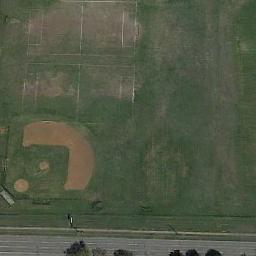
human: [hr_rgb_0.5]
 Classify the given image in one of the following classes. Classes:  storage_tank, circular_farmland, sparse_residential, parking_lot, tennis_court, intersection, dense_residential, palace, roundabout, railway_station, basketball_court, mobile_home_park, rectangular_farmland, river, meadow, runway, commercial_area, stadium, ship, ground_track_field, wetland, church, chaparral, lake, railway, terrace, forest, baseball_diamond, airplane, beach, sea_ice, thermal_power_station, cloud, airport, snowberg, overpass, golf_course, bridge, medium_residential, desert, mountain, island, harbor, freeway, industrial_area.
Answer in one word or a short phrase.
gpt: baseball_diamond